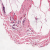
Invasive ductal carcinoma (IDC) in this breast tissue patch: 0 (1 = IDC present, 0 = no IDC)